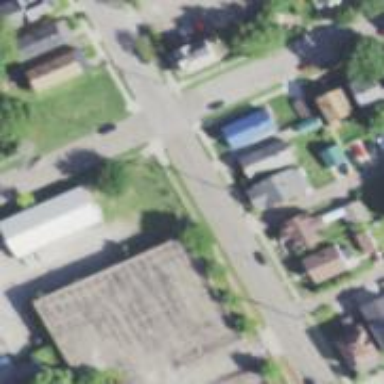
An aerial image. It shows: Alley classified as service road.